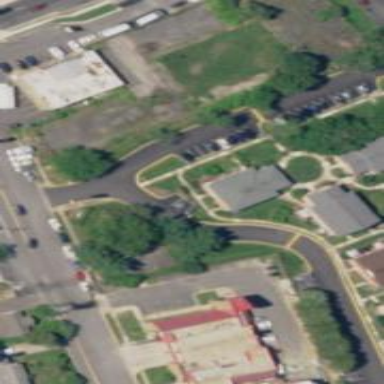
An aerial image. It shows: Footway.